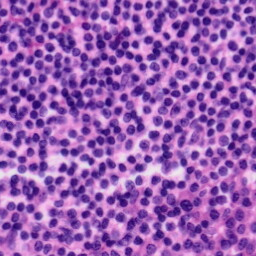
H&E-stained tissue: Tonsil